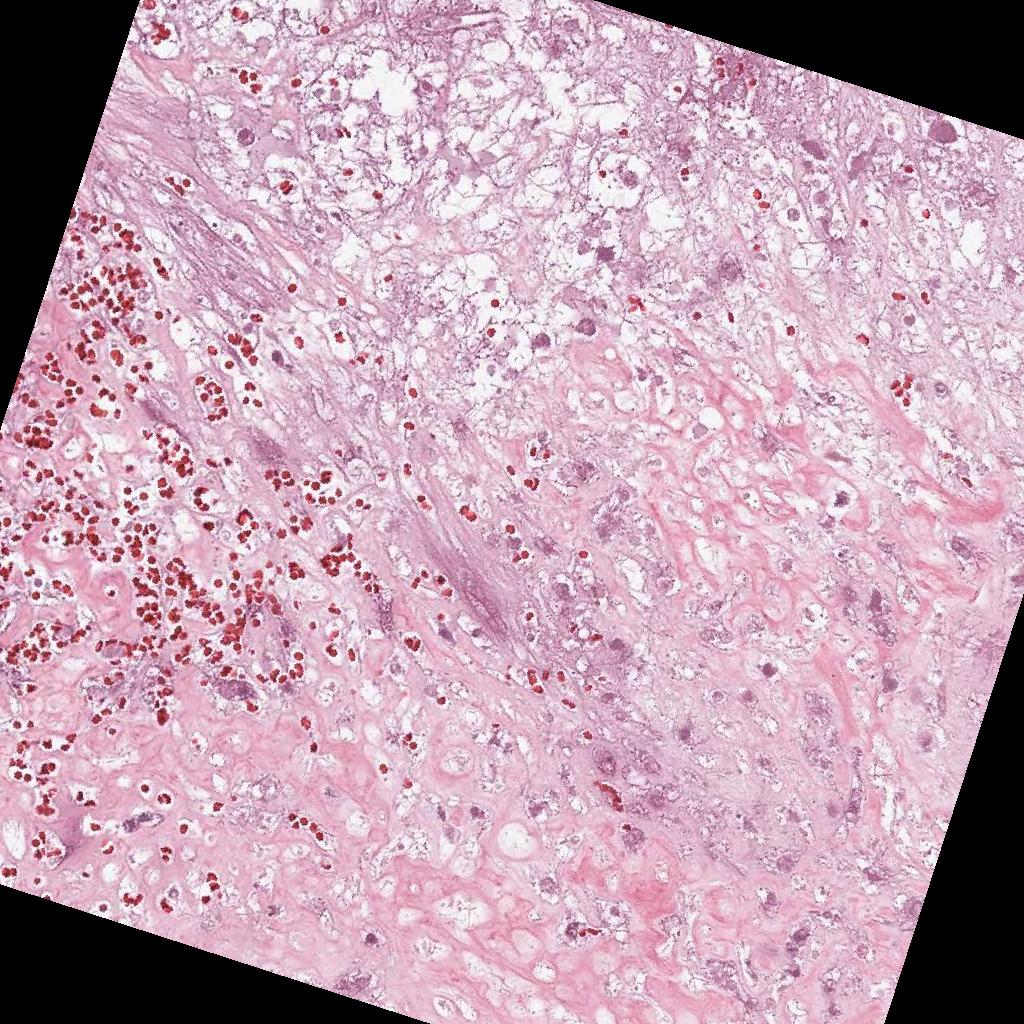
Label: Non-Viable-Tumor